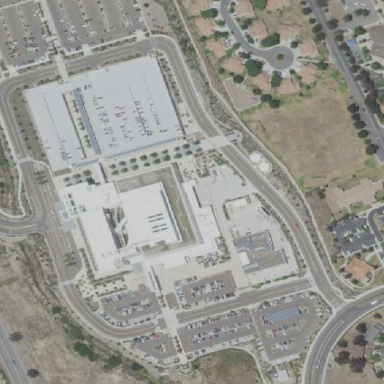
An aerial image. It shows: Hospital providing healthcare services.